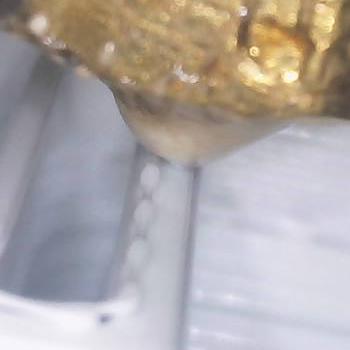
Flow rate: 35%